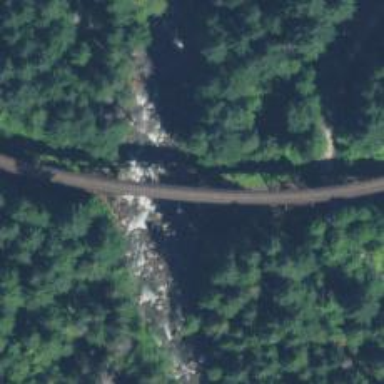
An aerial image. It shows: Bridge over railway line.